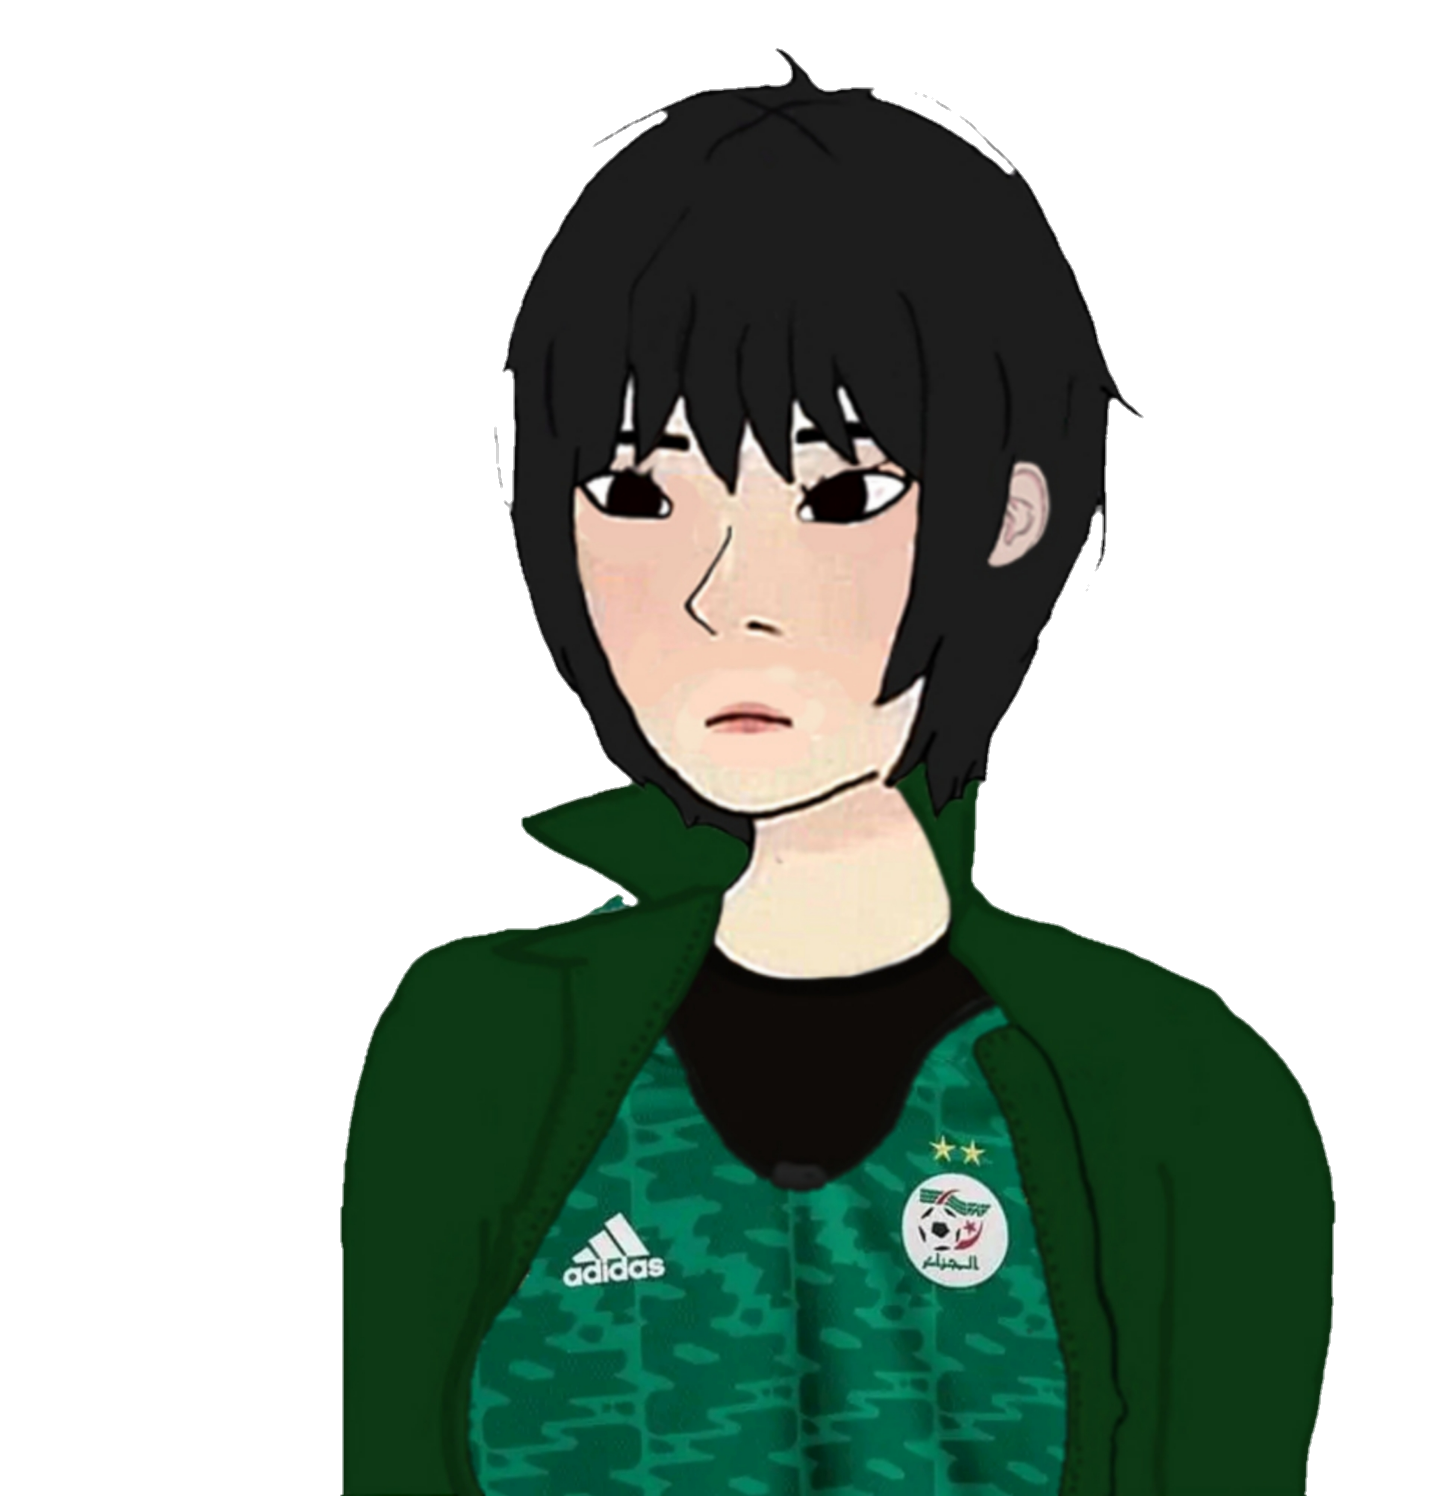
Label: 5_Doomer_Girl